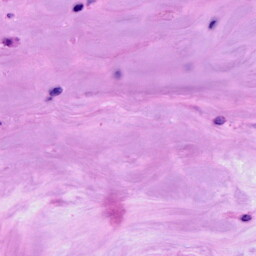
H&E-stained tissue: Breast